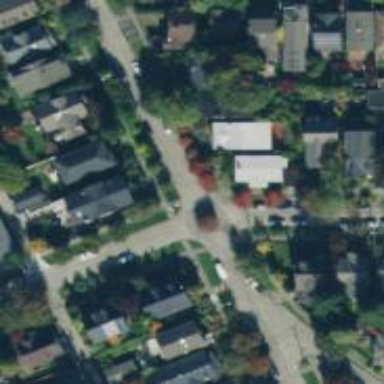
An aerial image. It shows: Residential road with separate sidewalk.